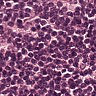
Metastatic tissue present: no